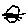
Label: cat